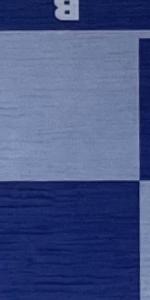
Label: Empty